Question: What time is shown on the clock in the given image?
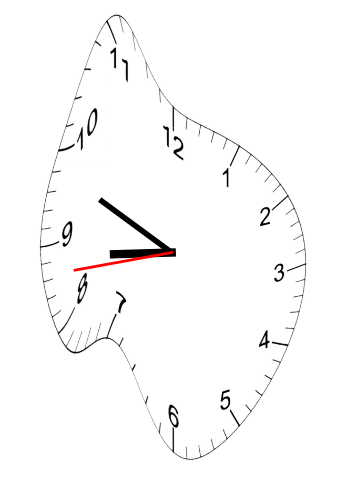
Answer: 08:48:43